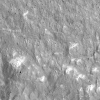
Atmospheric dust classification: not_dusty